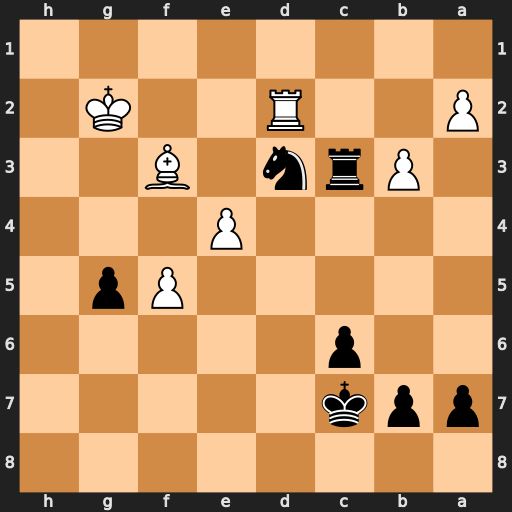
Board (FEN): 8/ppk5/2p5/5Pp1/4P3/1Prn1B2/P2R2K1/8
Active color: b
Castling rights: -
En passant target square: -
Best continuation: Ne1+ Kf2 Nxf3